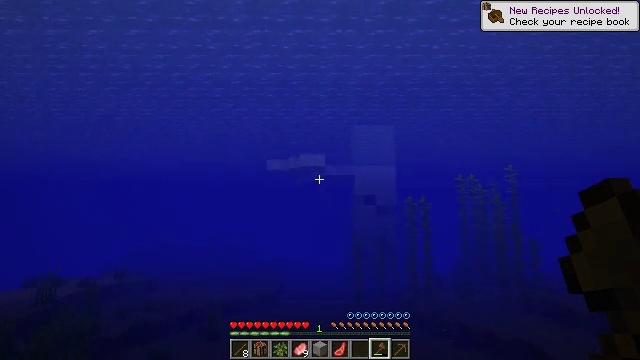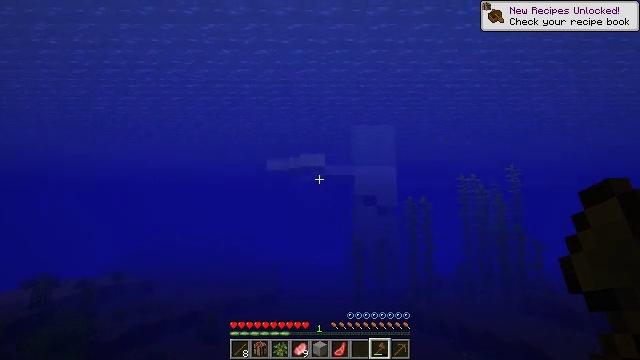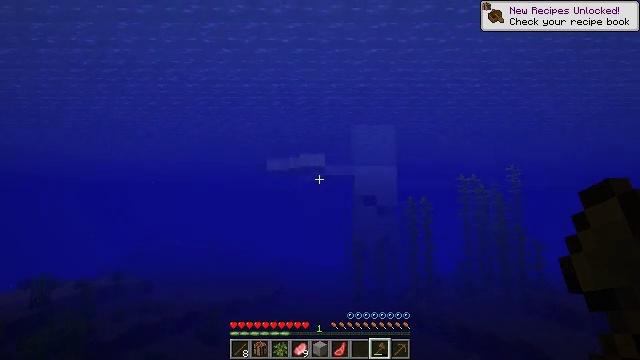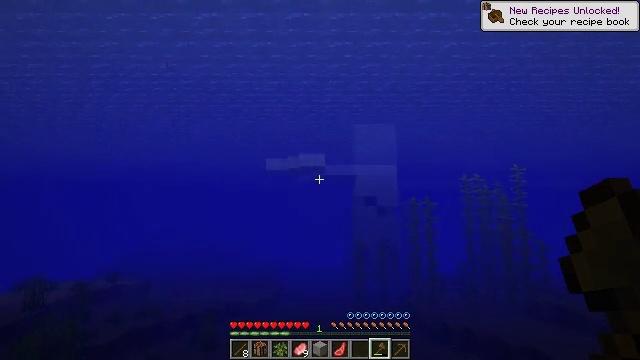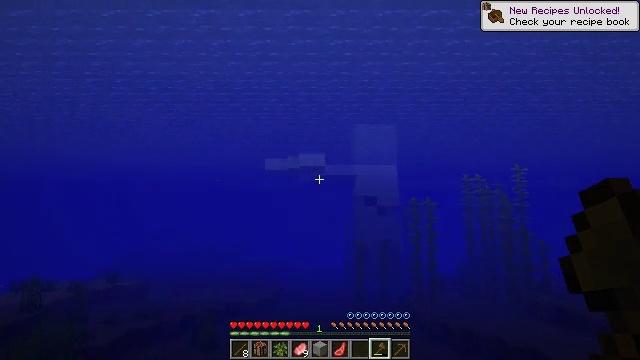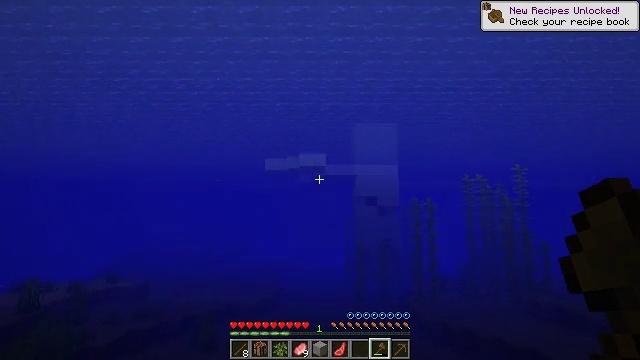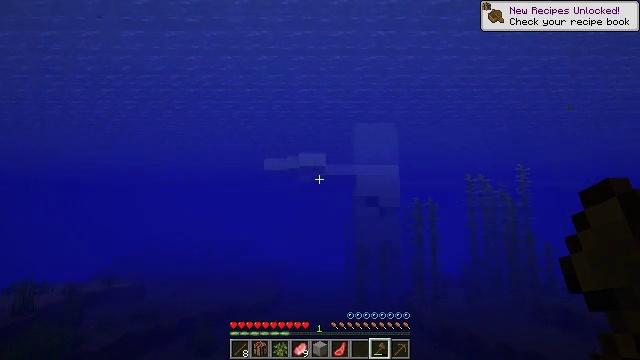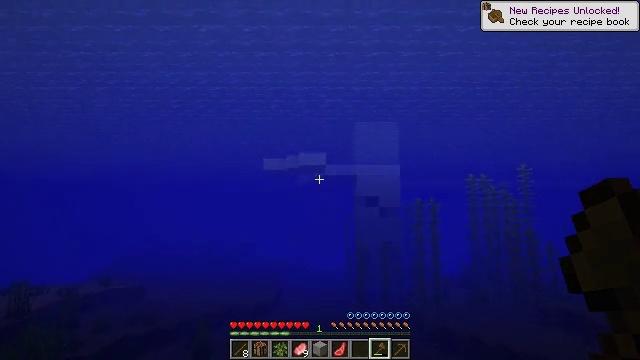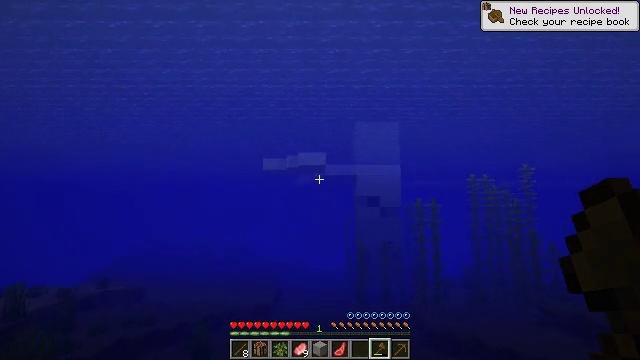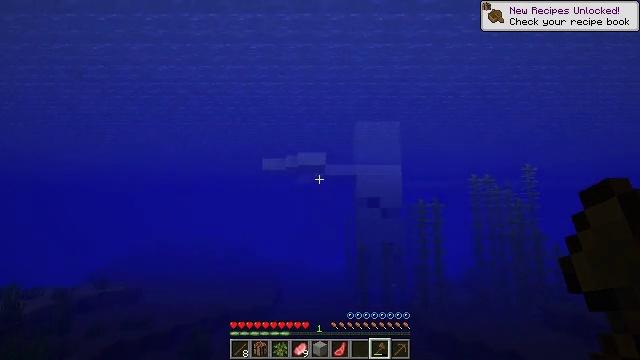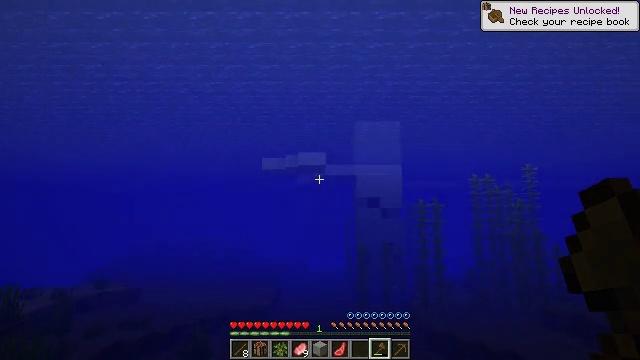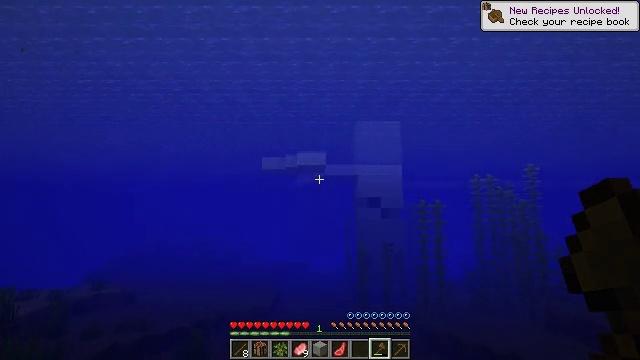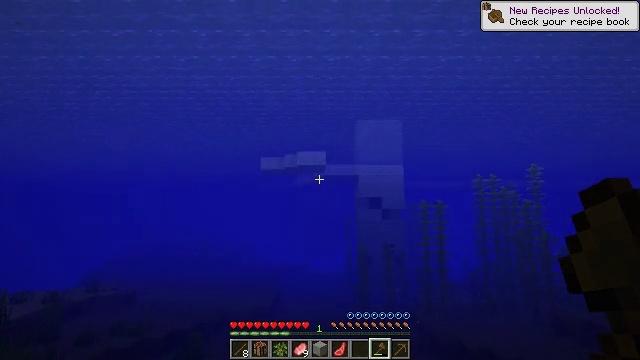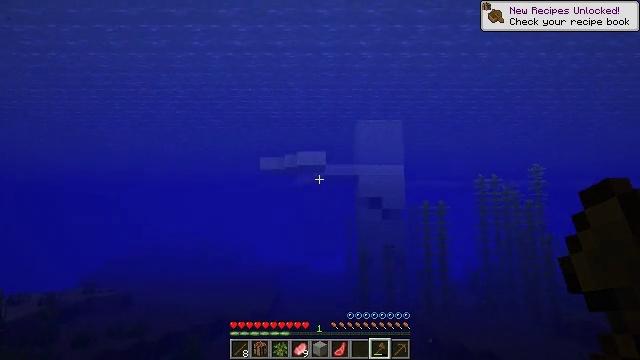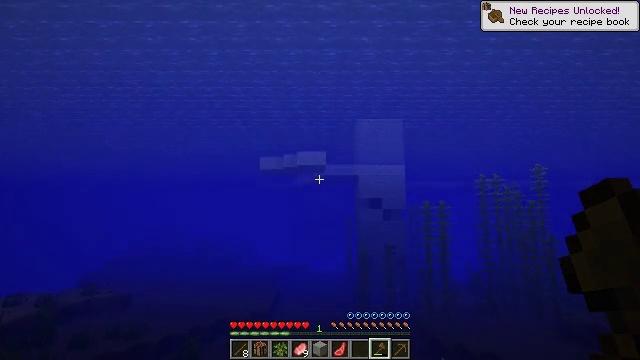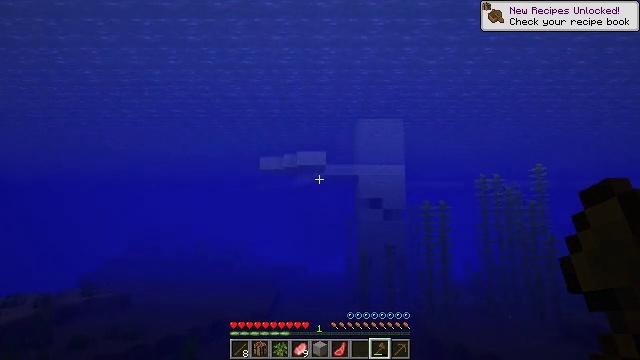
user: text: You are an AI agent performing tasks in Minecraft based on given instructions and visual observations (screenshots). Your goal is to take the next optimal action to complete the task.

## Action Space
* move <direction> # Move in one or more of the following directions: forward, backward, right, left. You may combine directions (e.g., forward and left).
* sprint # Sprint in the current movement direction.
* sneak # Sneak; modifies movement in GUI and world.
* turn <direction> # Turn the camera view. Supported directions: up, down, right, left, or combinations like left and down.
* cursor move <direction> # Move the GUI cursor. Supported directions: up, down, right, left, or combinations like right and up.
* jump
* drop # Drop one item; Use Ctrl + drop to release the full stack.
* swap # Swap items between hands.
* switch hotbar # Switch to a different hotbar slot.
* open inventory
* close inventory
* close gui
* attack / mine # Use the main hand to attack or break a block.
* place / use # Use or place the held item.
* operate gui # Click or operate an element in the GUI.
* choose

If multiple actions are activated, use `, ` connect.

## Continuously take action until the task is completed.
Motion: motion action
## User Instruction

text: Harvest packed ice from cold regions.
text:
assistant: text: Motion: move forward
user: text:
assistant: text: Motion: move forward
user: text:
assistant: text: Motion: move forward
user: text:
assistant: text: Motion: move forward
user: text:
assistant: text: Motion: move forward
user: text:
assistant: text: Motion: move forward
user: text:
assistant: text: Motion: move forward
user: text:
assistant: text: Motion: move forward
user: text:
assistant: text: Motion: move forward
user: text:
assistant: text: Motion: move forward
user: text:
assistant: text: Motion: move forward
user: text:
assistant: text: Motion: move forward
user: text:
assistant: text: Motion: move forward
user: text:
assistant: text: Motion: move forward
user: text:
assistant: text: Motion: move forward
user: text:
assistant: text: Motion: move forward
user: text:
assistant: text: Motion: move forward
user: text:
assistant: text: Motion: move forward
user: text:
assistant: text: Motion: move forward
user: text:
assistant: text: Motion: move forward
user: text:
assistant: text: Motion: move forward
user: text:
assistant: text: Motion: move forward
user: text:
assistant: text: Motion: move forward
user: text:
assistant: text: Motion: move forward
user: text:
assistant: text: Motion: move forward
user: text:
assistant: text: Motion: move forward
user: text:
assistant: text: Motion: move forward
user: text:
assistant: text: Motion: move forward
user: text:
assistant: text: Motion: move forward
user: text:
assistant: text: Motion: move forward, turn right and up